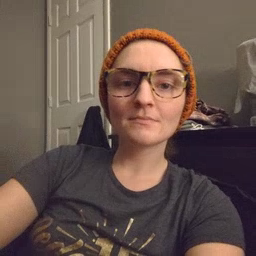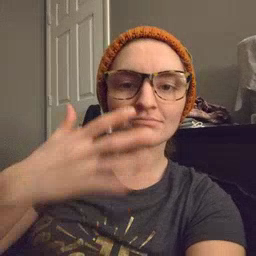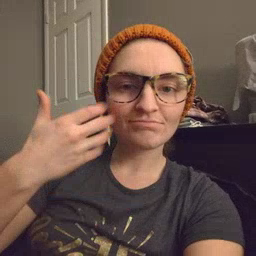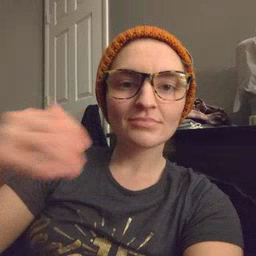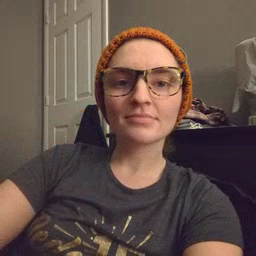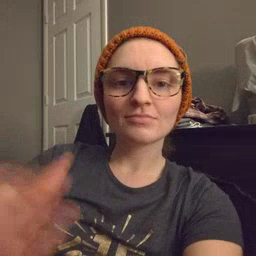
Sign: tiger